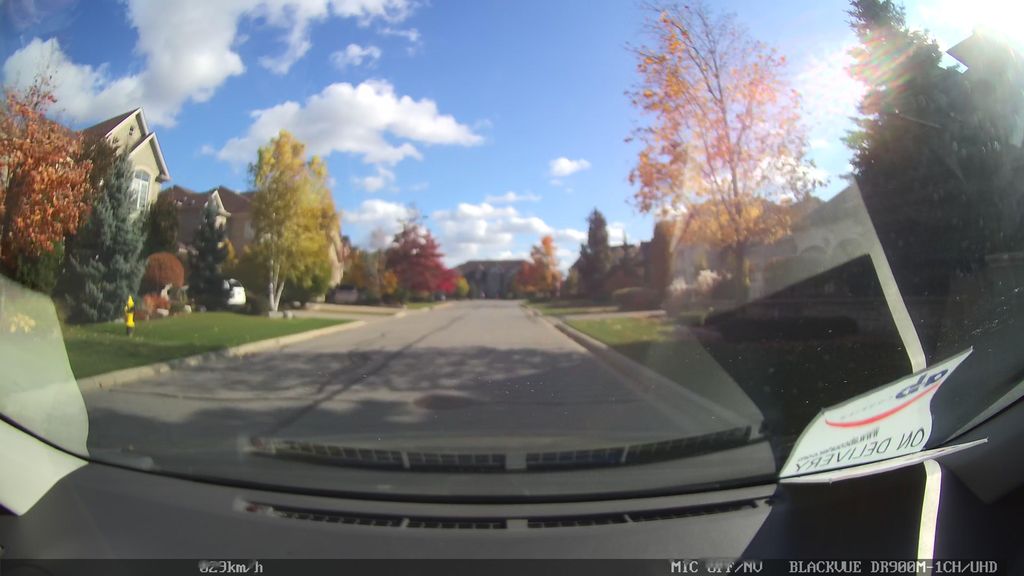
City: toronto